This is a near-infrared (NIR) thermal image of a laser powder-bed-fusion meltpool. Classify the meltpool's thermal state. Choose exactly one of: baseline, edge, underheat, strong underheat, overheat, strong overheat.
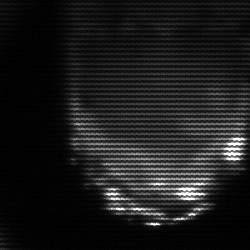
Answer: edge